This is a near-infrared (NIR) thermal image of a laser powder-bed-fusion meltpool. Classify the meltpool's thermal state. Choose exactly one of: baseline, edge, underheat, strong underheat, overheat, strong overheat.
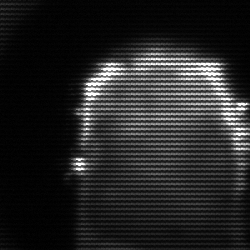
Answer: baseline